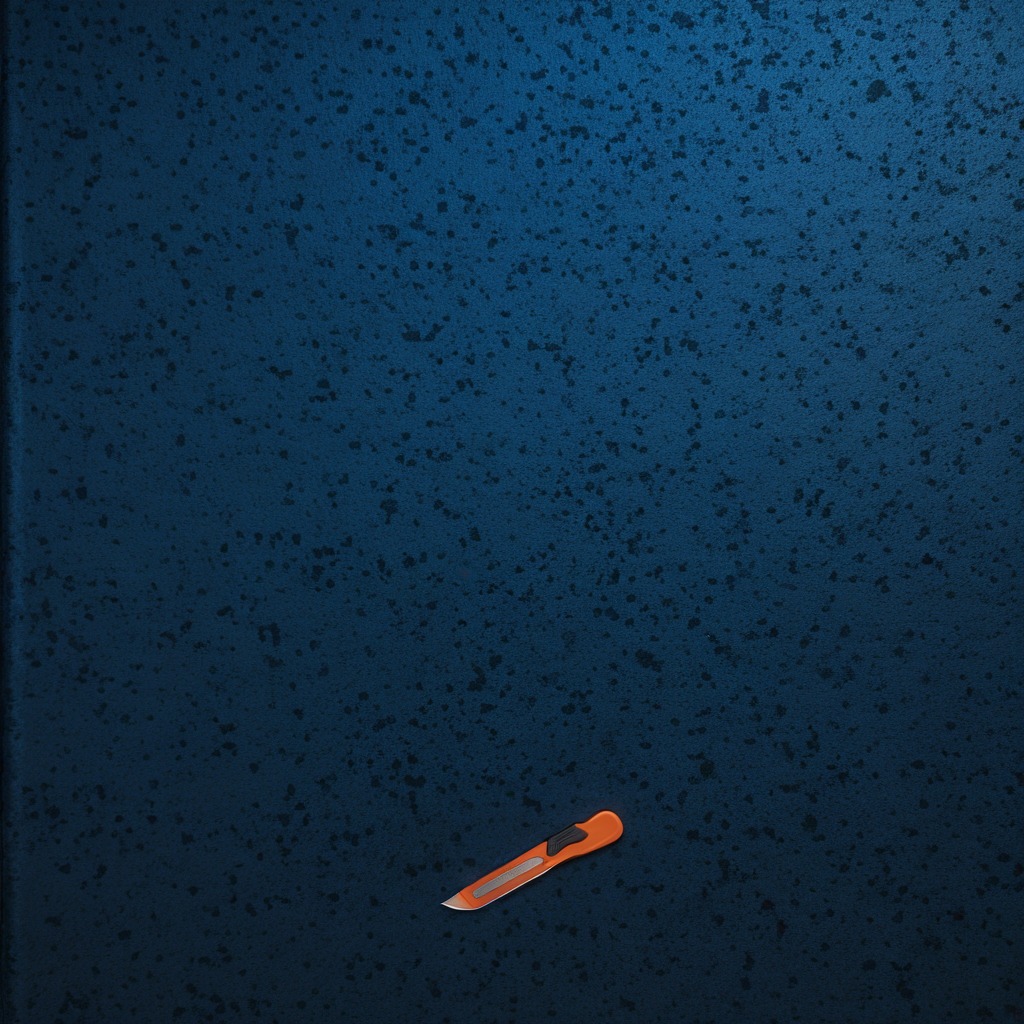
A utility knife is lying on the granite tabletop.